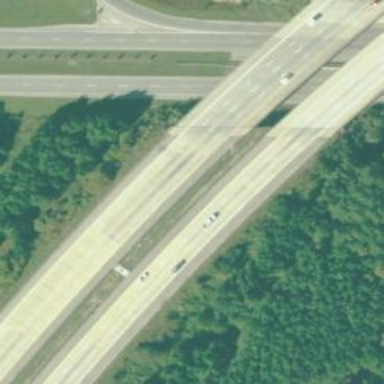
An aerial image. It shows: Motorway bridge.